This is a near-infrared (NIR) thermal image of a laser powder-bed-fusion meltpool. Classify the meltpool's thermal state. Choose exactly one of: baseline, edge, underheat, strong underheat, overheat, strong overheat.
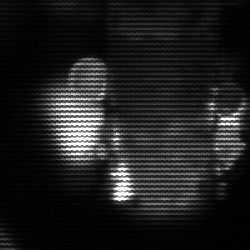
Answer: strong underheat